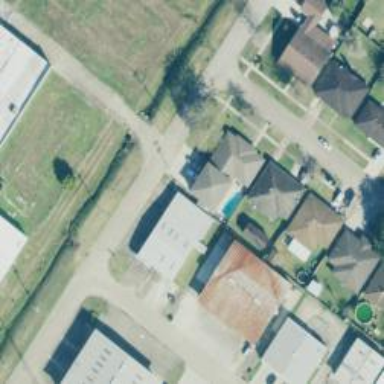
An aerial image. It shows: Alley classified as service road.